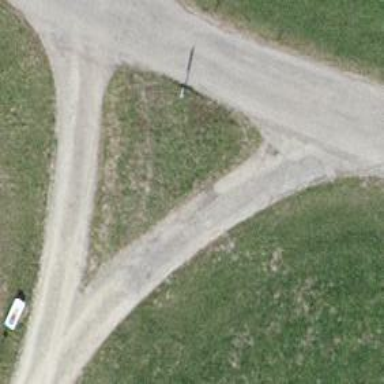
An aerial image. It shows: Track with pebblestone surface. The track type is grade2.